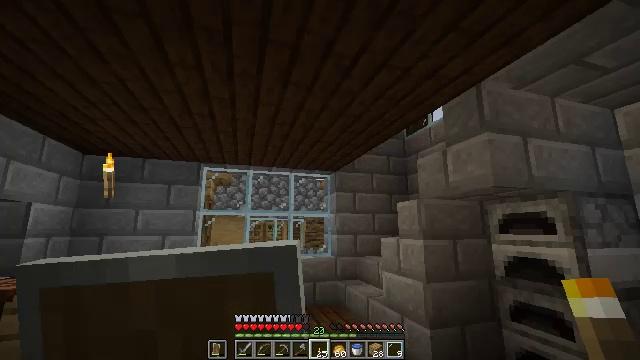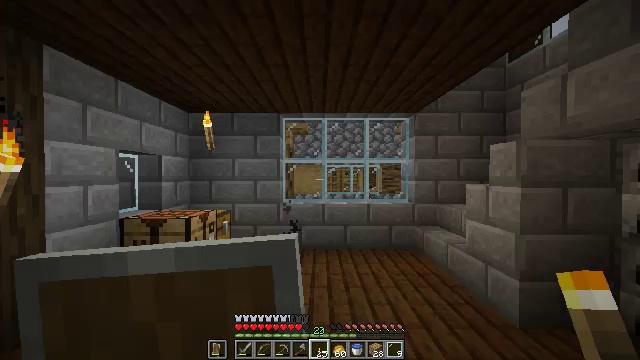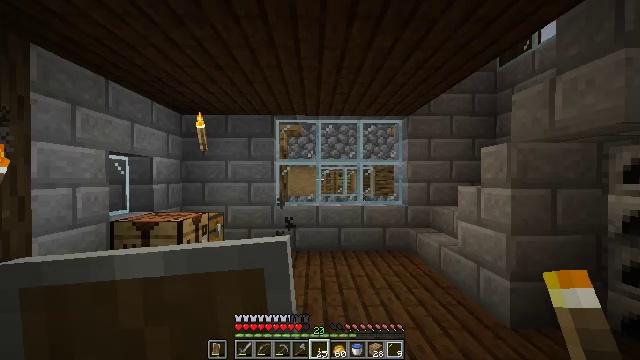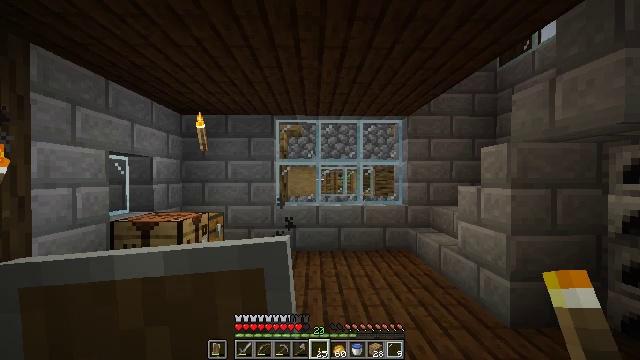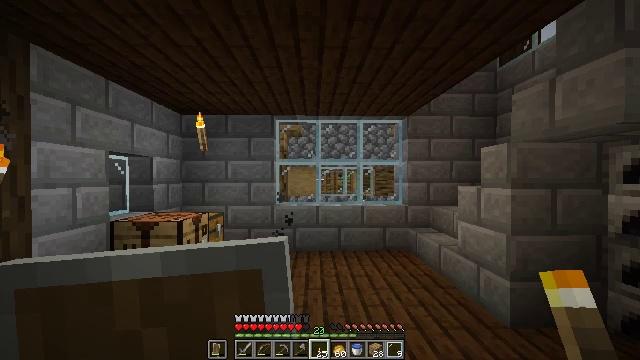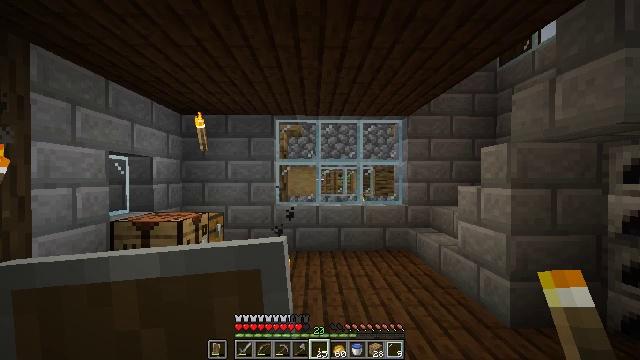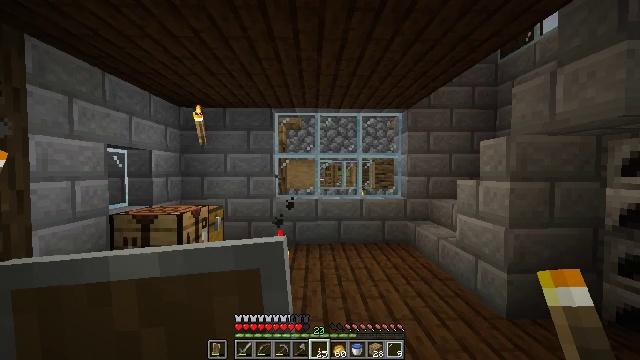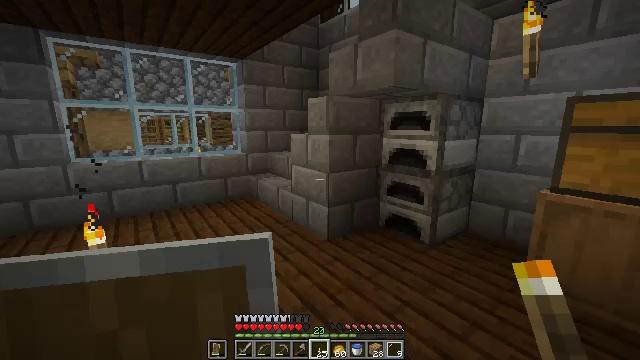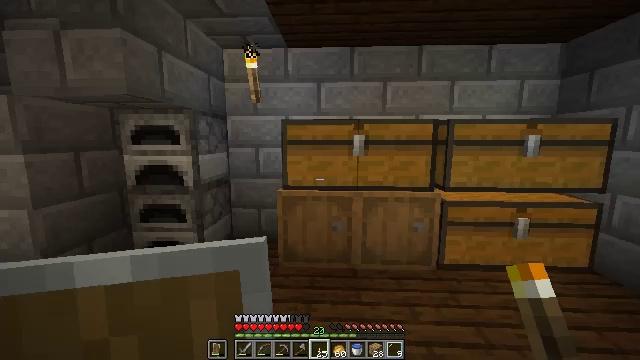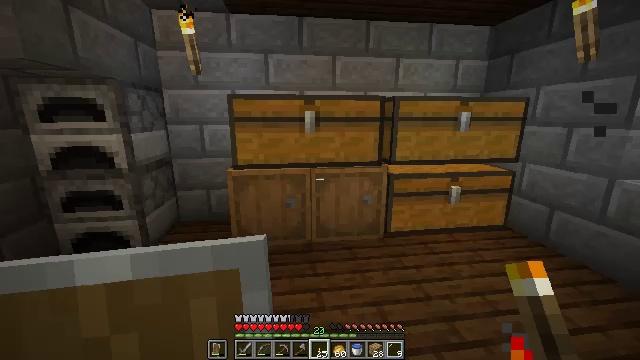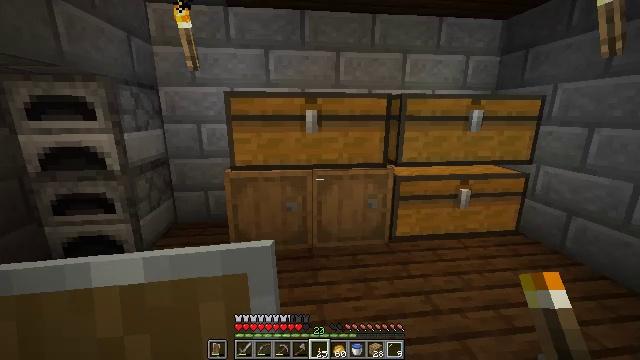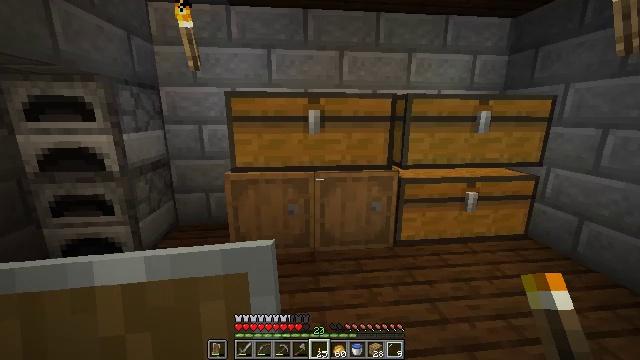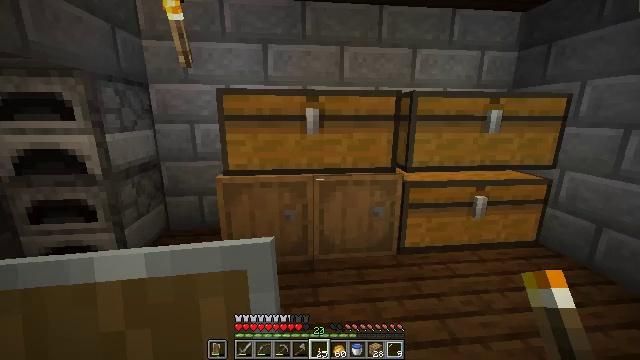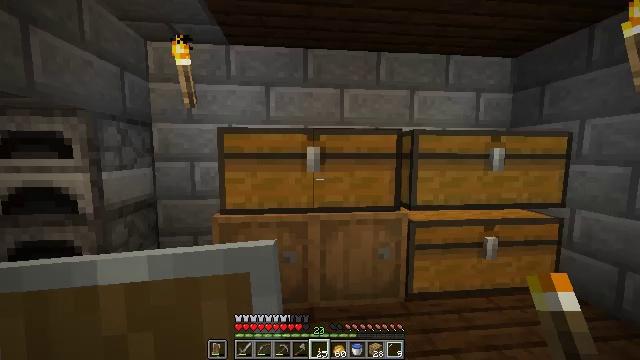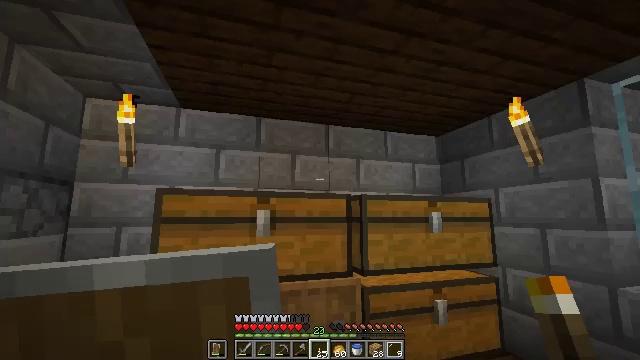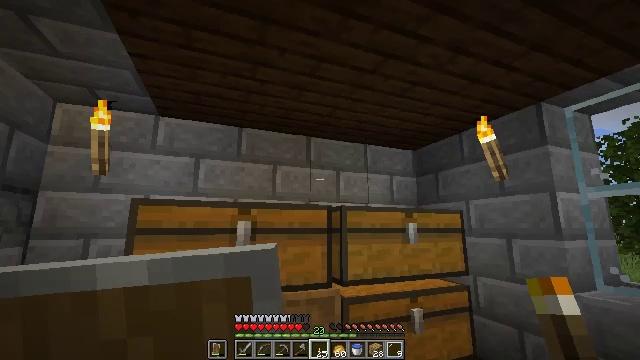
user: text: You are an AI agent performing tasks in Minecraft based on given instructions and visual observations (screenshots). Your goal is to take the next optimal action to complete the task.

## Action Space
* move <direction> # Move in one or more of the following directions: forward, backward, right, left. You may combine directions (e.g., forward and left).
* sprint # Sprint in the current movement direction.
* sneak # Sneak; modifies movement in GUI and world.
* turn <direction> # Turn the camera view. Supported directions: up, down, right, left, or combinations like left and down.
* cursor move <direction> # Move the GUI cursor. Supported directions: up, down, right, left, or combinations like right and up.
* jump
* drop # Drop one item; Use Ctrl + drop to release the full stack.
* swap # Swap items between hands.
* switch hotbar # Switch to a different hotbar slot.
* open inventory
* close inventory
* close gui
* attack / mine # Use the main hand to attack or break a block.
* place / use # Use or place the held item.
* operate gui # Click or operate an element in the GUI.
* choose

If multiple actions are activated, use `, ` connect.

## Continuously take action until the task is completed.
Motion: motion action
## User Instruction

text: With iron ingot, craft iron nugget.
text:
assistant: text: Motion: turn left and down
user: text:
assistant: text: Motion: turn right
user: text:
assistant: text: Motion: no_op
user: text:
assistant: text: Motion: no_op
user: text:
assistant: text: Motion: no_op
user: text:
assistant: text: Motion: turn down
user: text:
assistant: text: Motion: turn right and down
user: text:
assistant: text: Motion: turn right and up
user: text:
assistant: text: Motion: move forward, turn right and down
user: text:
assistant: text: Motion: move forward
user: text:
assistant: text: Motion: move forward
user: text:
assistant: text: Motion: no_op
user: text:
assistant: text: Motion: turn up
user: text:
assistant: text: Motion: turn right and up
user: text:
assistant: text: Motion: move back, turn right and up
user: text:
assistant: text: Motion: move back, turn down
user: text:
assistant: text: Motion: move back
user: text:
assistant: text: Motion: turn right and down
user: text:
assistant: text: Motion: turn right and down
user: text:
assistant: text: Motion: no_op
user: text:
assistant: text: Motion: turn left and down
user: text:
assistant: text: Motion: move forward, turn left and down
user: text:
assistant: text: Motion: move forward
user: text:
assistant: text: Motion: move forward, turn left, open inventory
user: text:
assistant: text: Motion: open inventory
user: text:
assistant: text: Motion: no_op
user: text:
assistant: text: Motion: no_op
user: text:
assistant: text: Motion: turn right and up
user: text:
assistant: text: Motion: turn right and up
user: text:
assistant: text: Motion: no_op